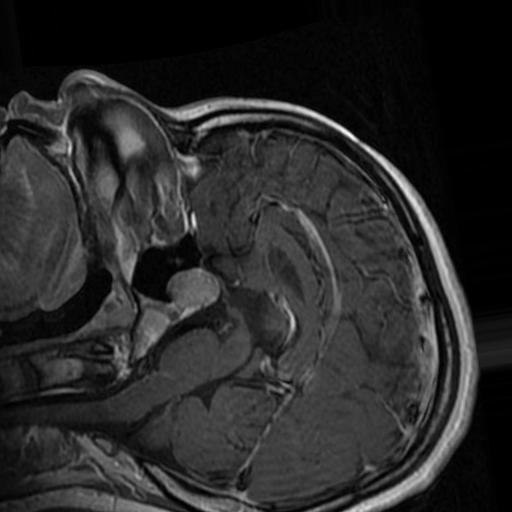
Label: brain_tumor